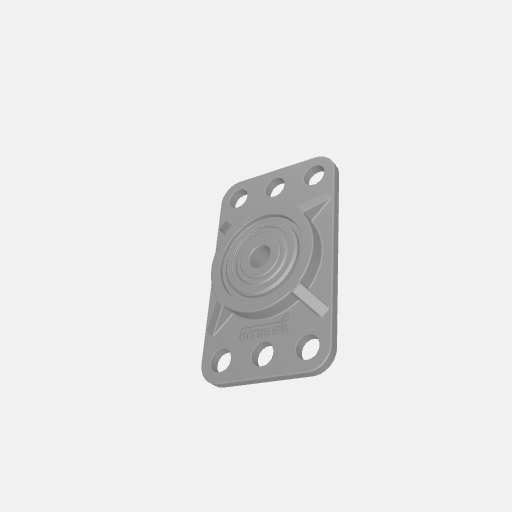
Part: FlatPillowBlock4ID